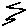
Label: zigzag